Question: See the below screenshot. Note that the insert statement lists the trade_id as <PHONE>. The subsequent select lists the trade_id as <PHONE>. Anyone have any idea what's going on here?

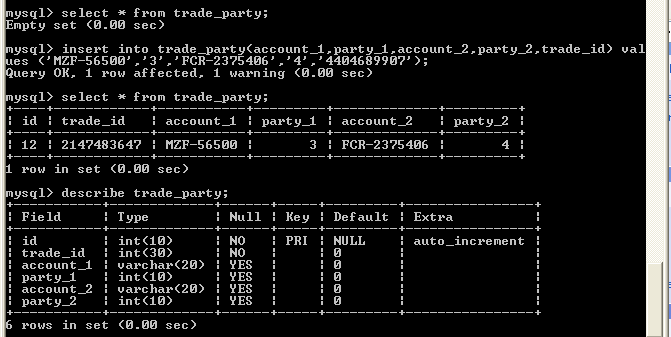
Answer: Your column in a signed INT which holds integers up to <PHONE>. Your value is clearly larger than that. Even an unsigned INT only holds a value up to <PHONE>. You will need to use BIGINT for that data.
See <URL>